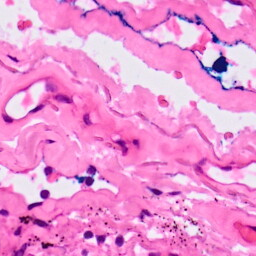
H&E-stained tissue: Lung